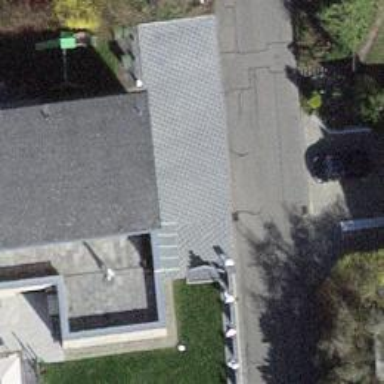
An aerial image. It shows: Surveillance system is in place.